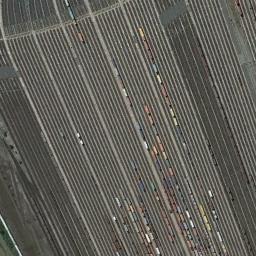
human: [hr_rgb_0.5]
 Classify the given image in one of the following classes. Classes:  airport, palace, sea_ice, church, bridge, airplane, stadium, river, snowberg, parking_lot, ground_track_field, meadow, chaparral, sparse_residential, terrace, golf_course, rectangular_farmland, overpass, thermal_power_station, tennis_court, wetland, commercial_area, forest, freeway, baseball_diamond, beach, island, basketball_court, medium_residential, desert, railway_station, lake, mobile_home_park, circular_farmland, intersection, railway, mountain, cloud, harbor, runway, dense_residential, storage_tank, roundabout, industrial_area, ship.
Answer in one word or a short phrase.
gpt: railway